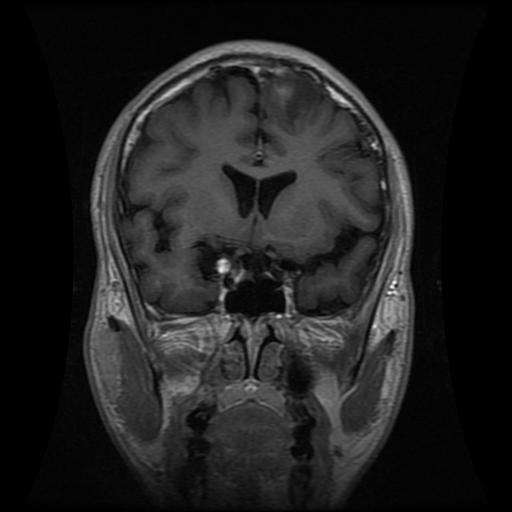
Label: glioma